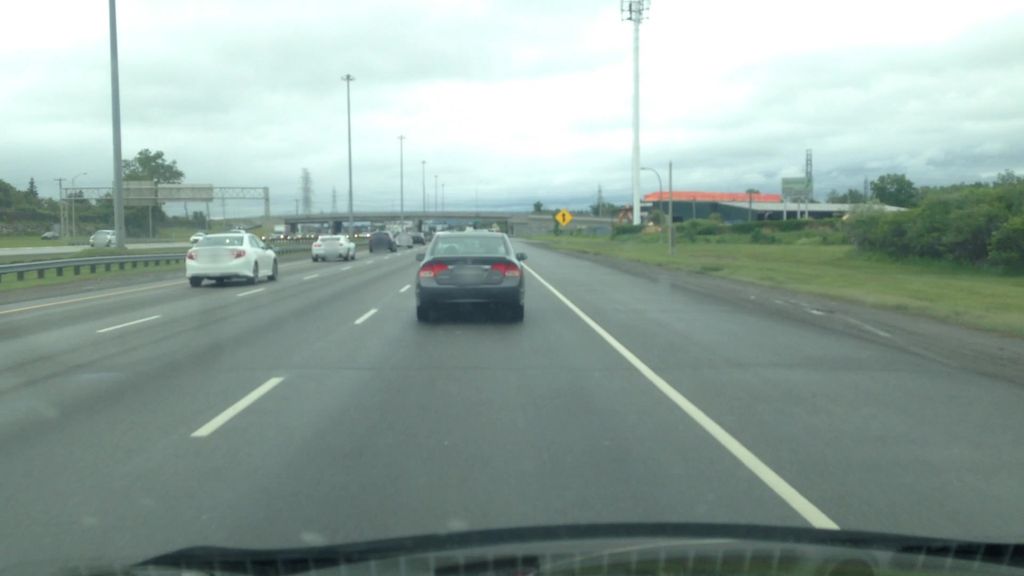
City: montreal